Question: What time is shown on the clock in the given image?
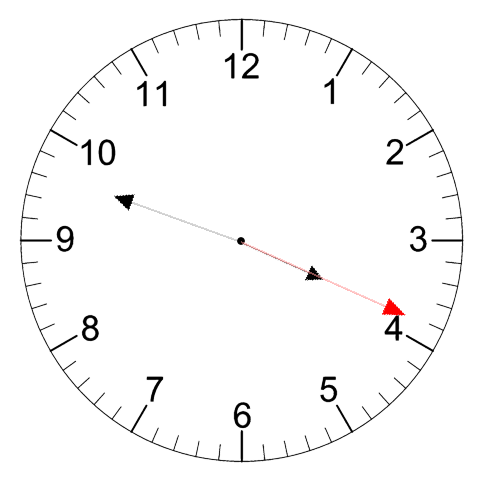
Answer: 03:48:19